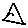
Label: triangle